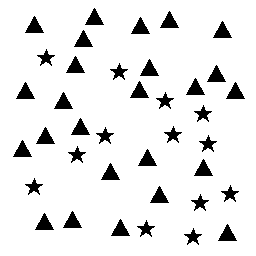
Squares: 0
Triangles: 25
Stars: 13
Total shapes: 38